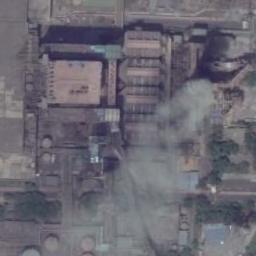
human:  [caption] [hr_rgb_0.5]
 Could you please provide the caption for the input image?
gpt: There are many machines and equipment in the thermal power station .

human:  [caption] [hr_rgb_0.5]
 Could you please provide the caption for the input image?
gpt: The thermal power station is next to some buildings with white mist above .

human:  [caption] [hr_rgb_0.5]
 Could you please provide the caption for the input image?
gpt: Many buildings of different shapes and sizes are beside the thermal power station .

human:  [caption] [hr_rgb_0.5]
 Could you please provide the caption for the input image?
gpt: There are seven thermal power stations here, two of which are thinner and taller than others .

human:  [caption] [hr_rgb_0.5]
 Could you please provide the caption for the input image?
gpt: There are many buildings on the thermal power station .